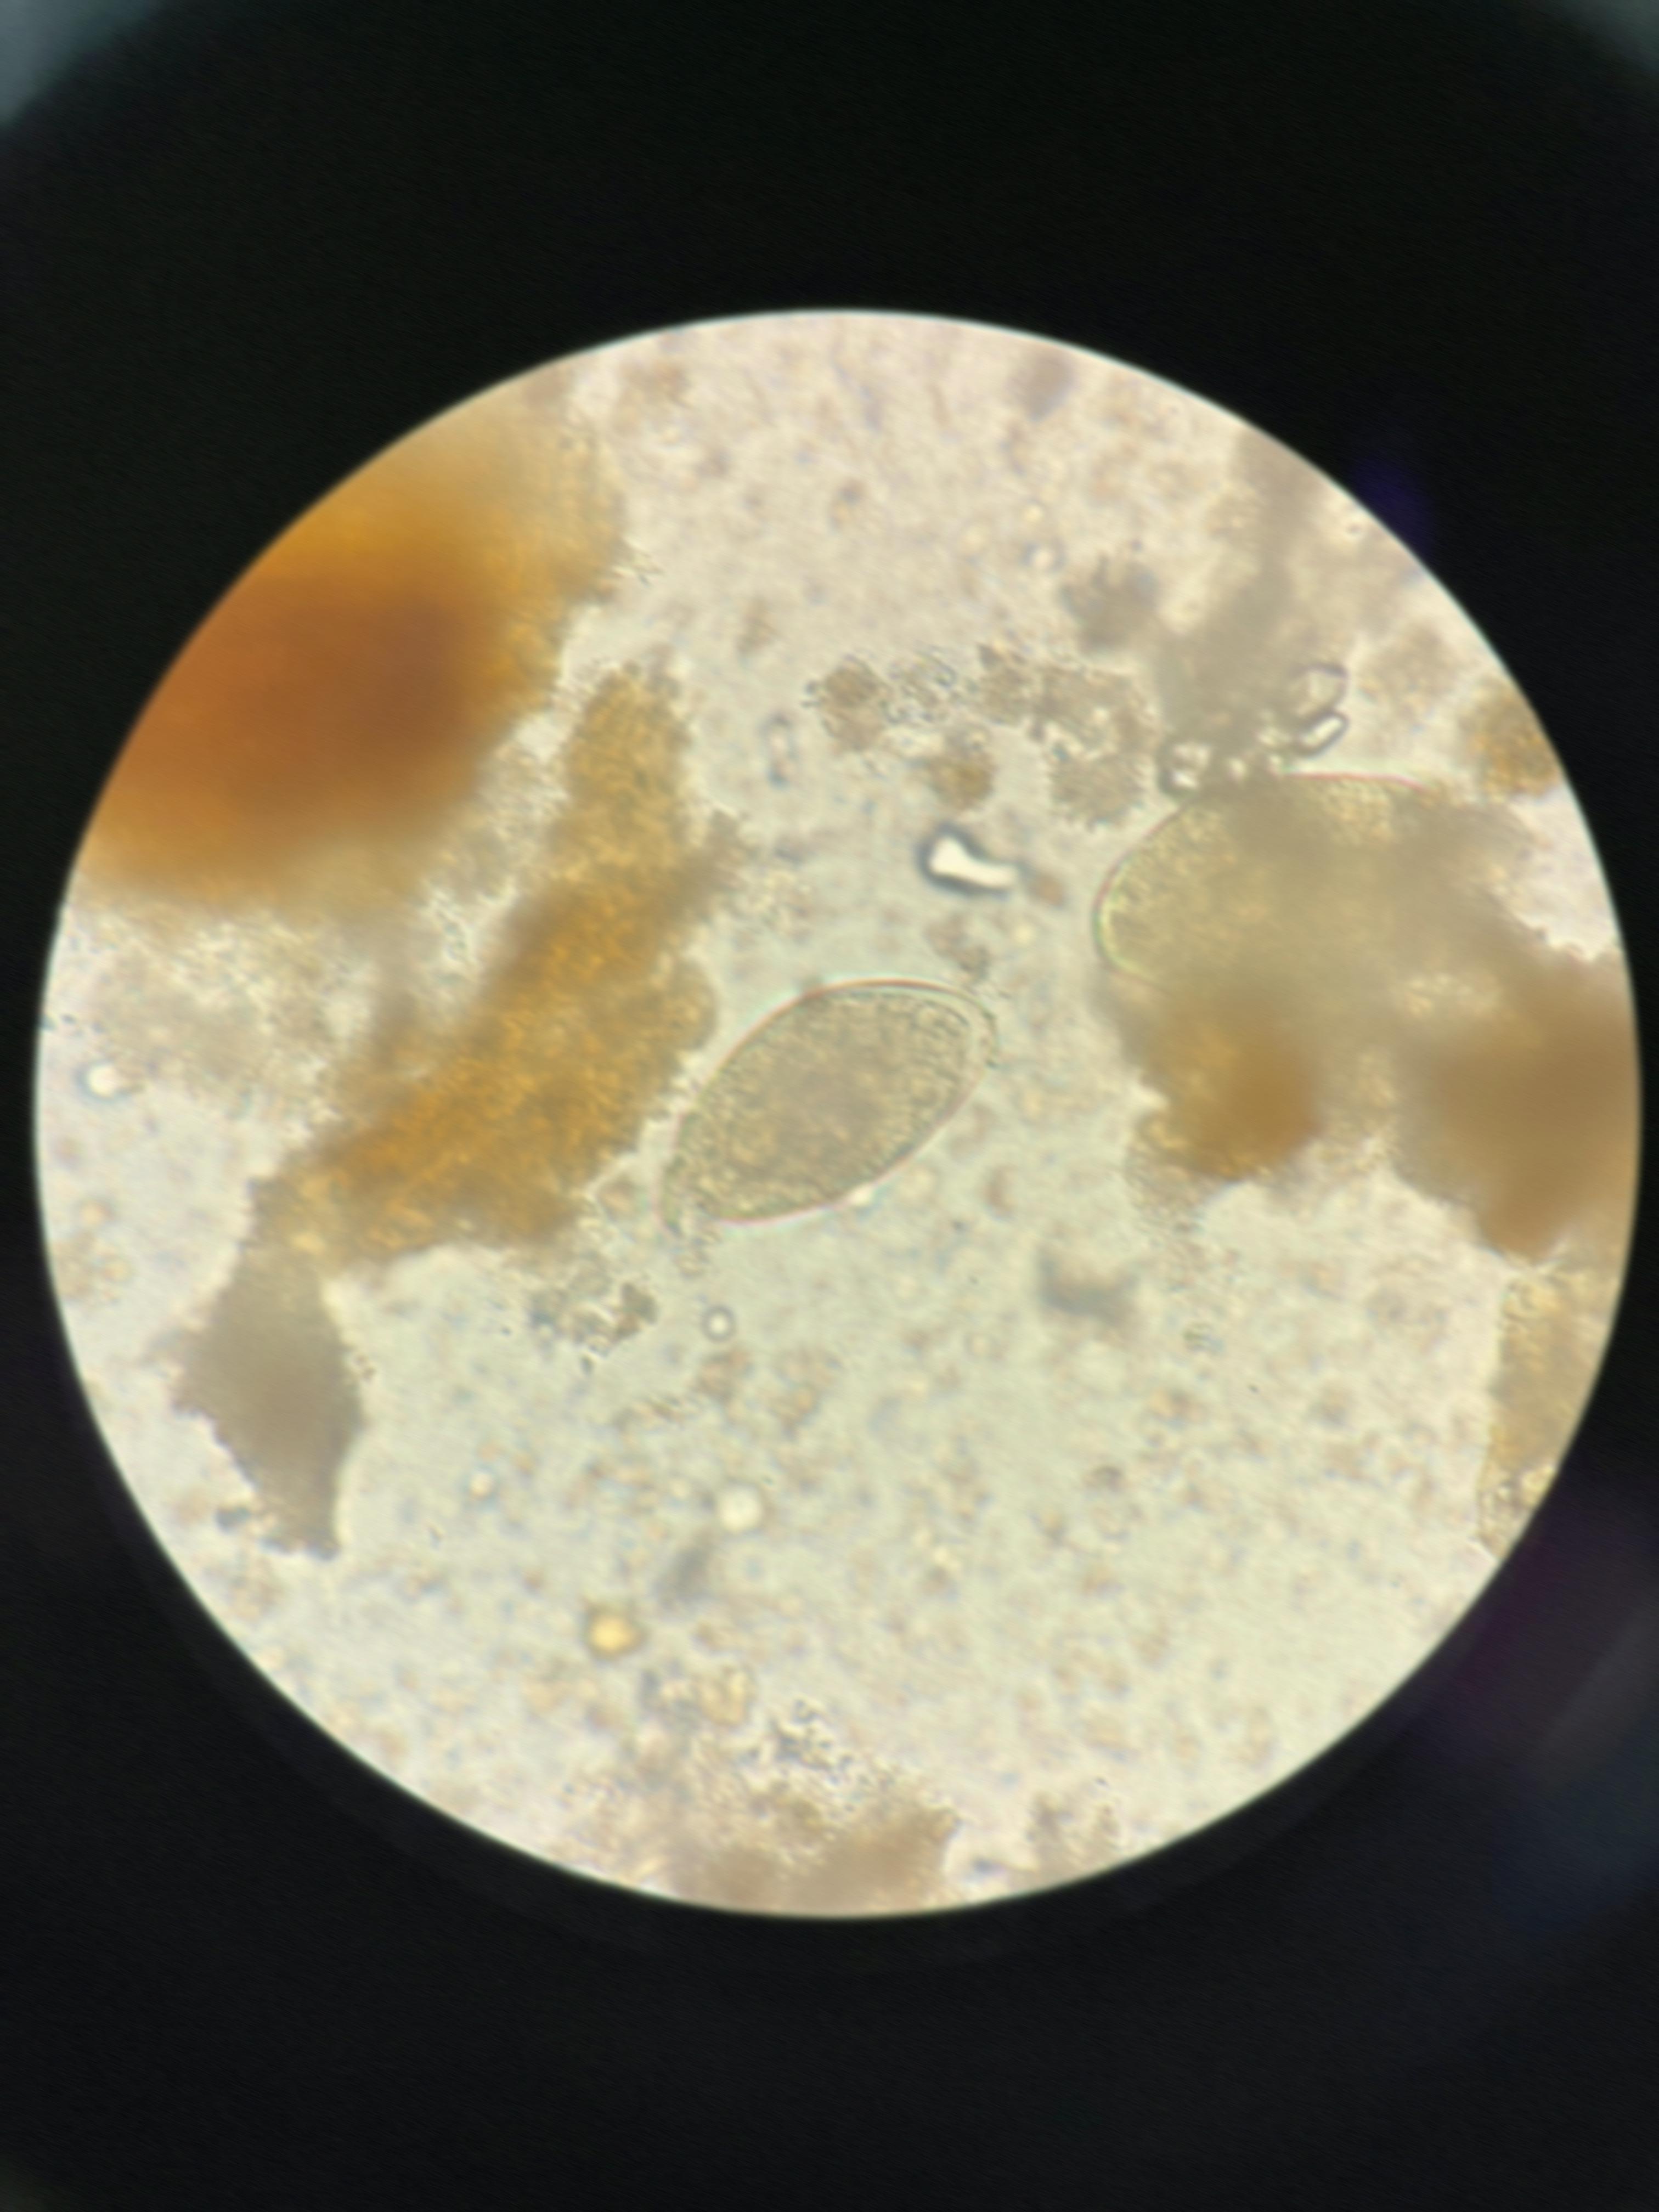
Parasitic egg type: Fasciolopsis buski